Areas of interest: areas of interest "Dongsheng Building"
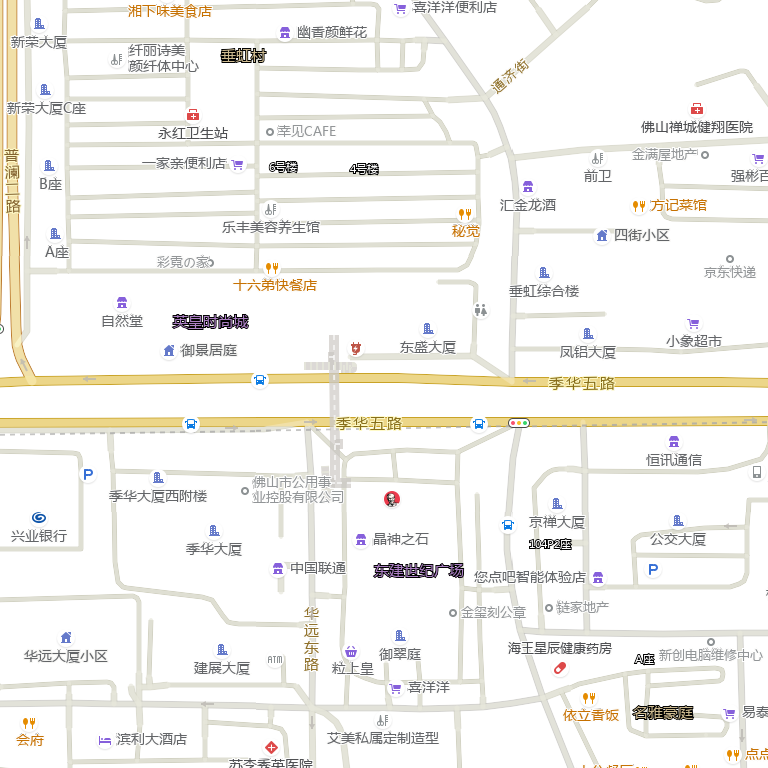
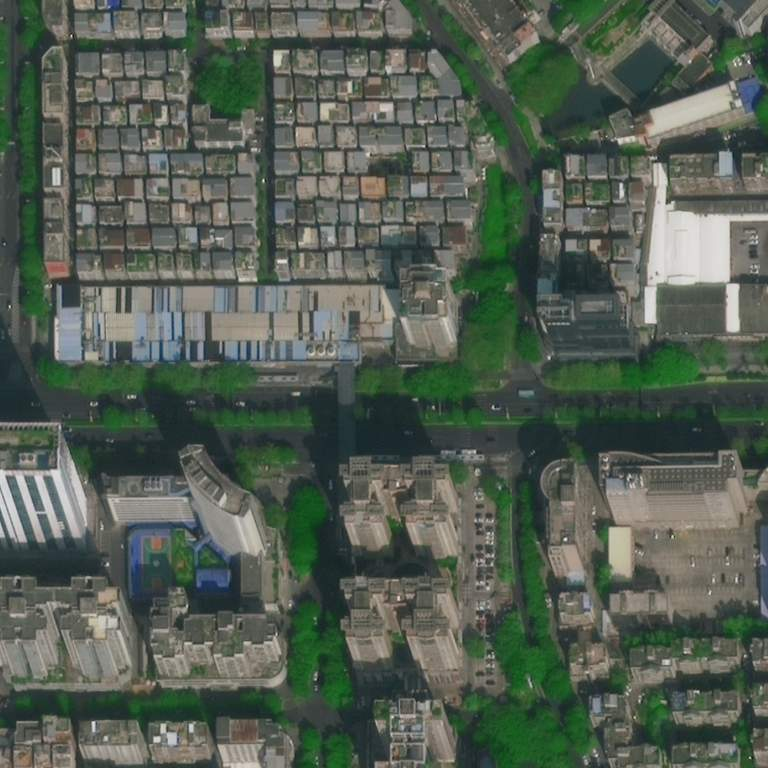